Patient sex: F
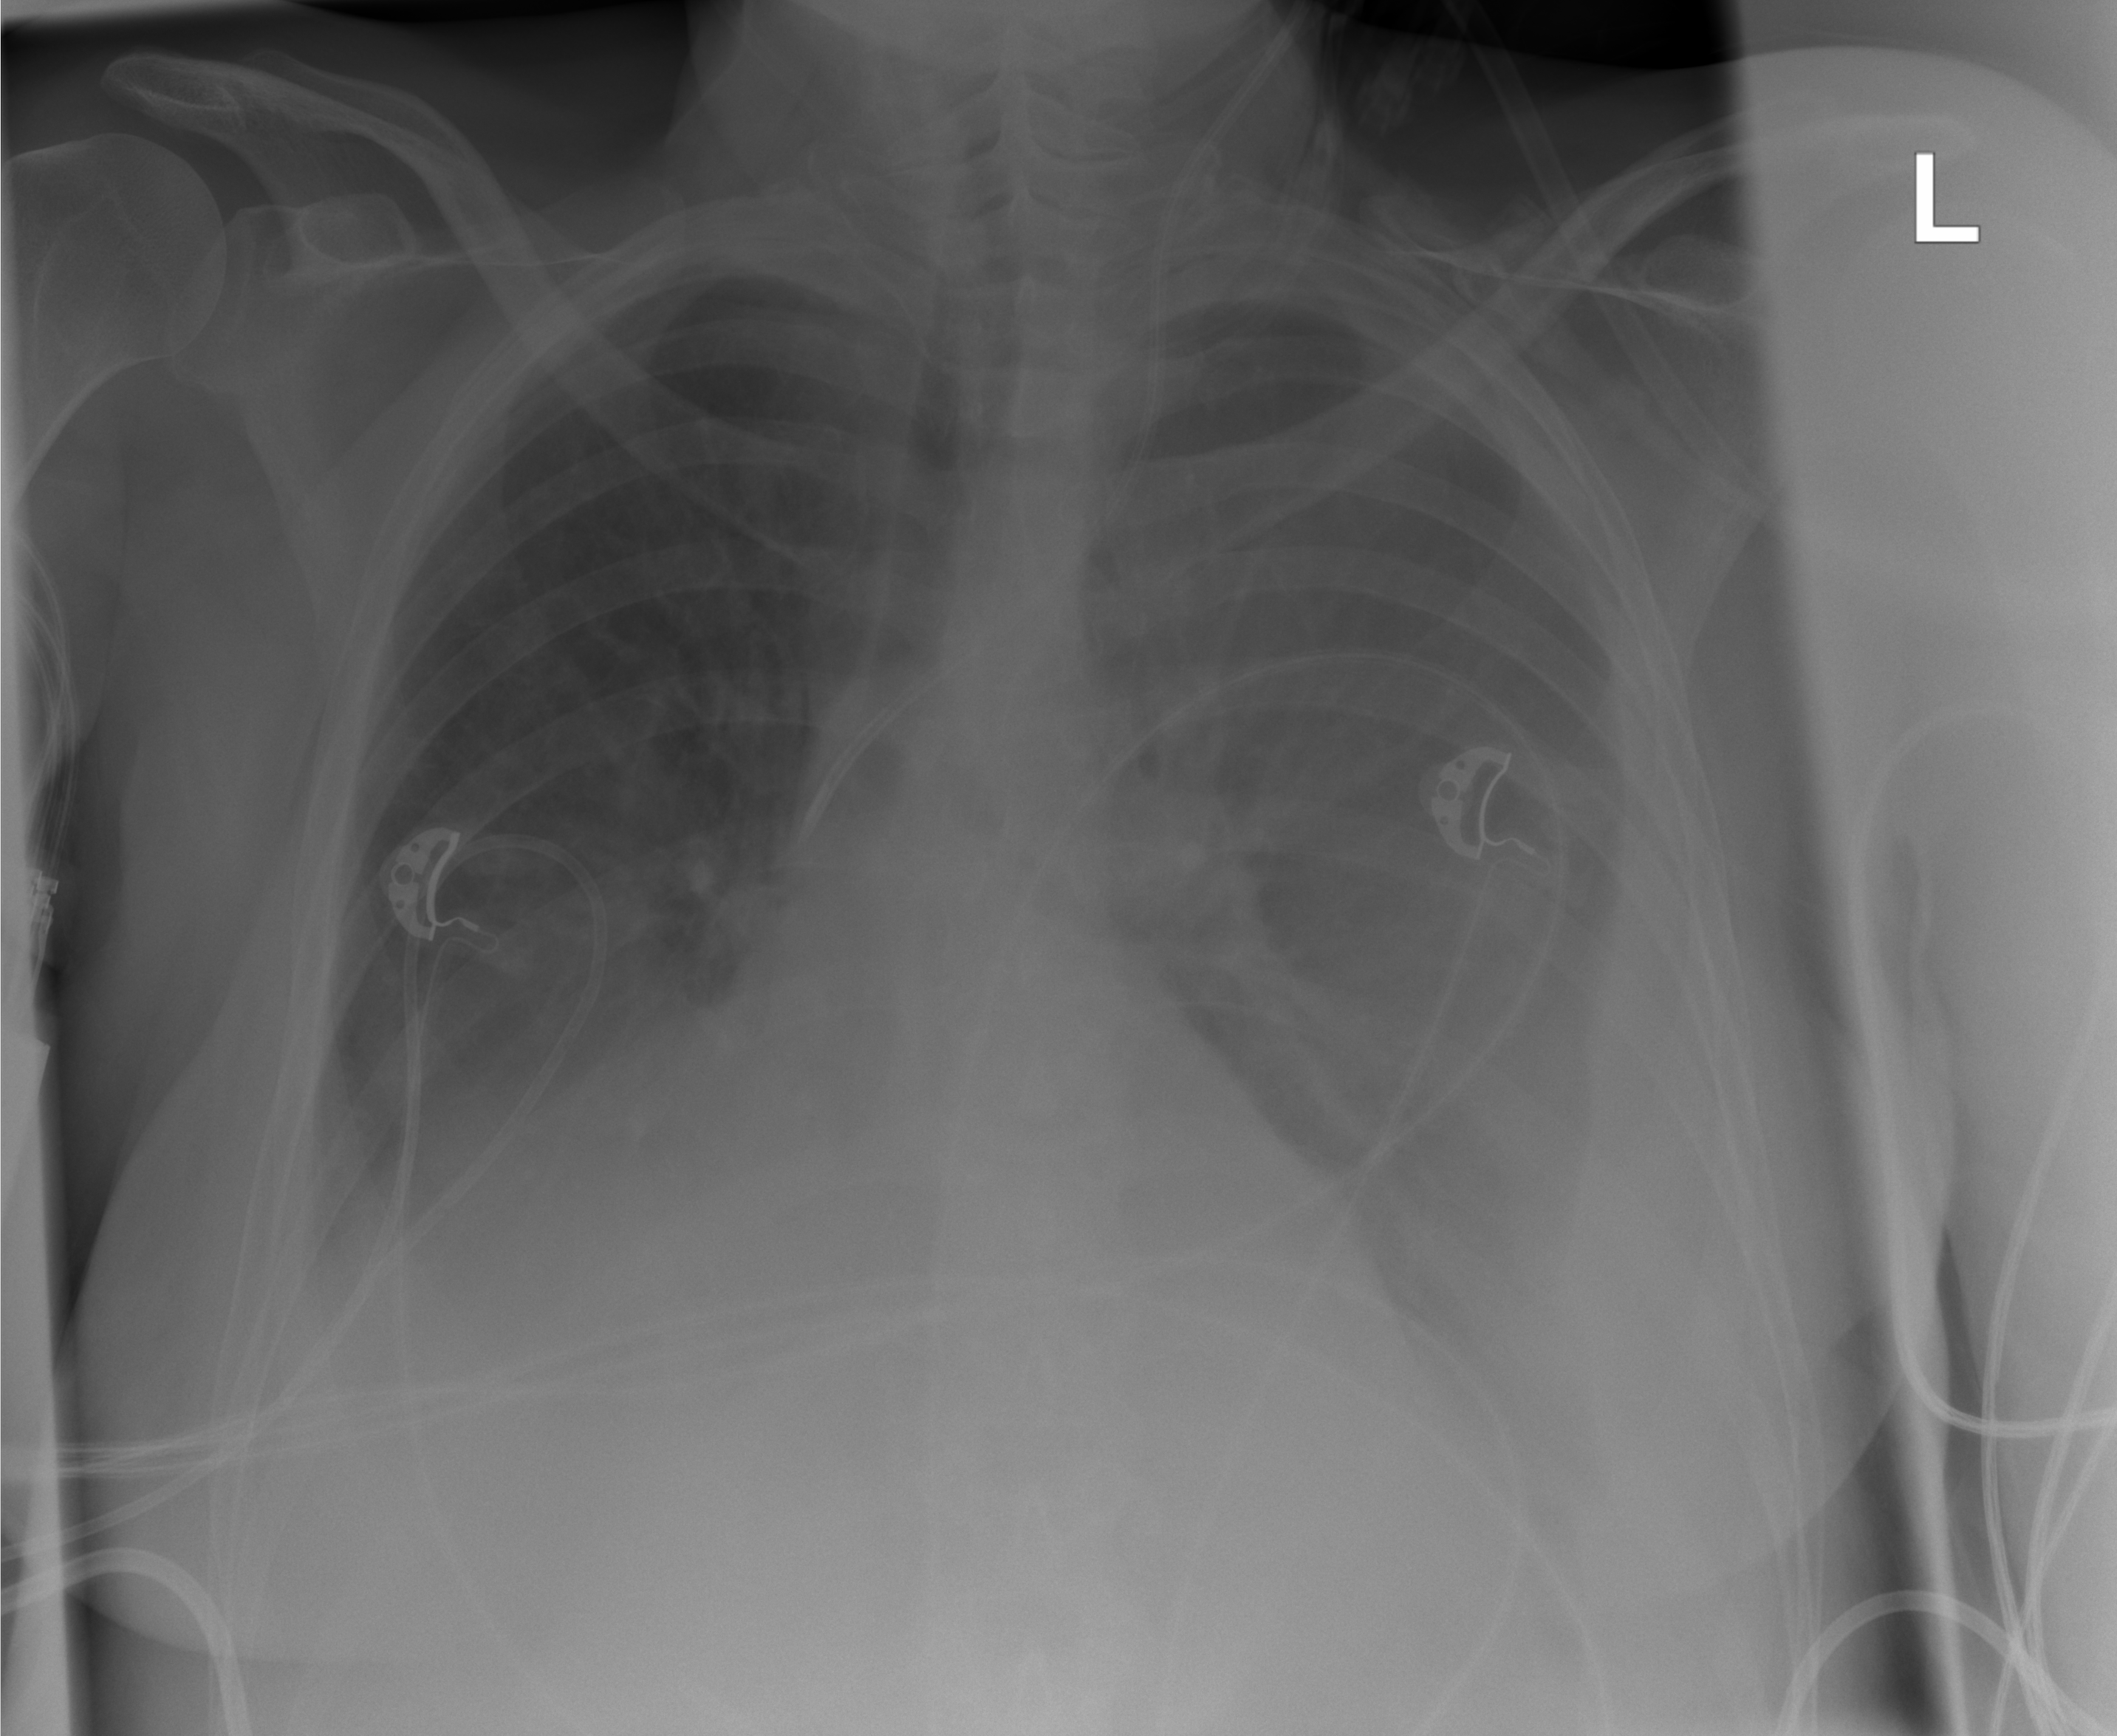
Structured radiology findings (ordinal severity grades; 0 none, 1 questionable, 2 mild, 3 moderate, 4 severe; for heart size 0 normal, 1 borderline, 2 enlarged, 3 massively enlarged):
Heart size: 1
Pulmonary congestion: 2
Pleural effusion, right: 3
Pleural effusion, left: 3
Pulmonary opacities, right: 0
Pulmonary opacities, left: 0
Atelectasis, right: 2
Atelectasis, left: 2